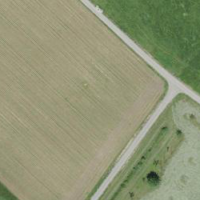
EUNIS habitat code: 52
Species observed at this site:
Equisetum telmateia